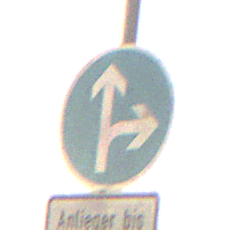
Verkehrszeichen: VorgeschriebeneFahrtrichtungGeradeausOderRechts
Zusatzzeichen unten: SonstigeFahrzeugePersonengruppenFrei3
Umgebung: Outdoor, Nature
Tageszeit: Night
Wetter: Clear
Licht: Natural
Jahreszeit: NotSpecified
Kontrast: LowContrast